Interaction volume radius: 10 \u00c5
Interaction volume height: 20 \u00c5
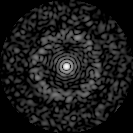
Disorder parameter: 0.8433